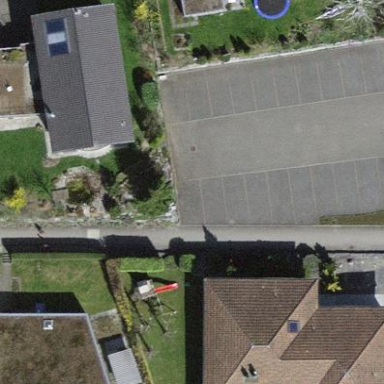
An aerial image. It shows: Street side parking area.